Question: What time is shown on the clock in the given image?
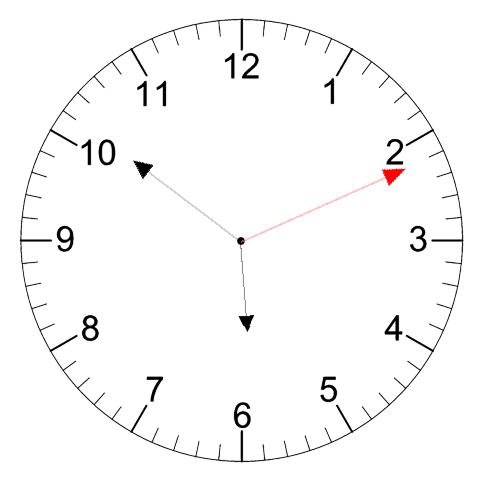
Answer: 05:51:11